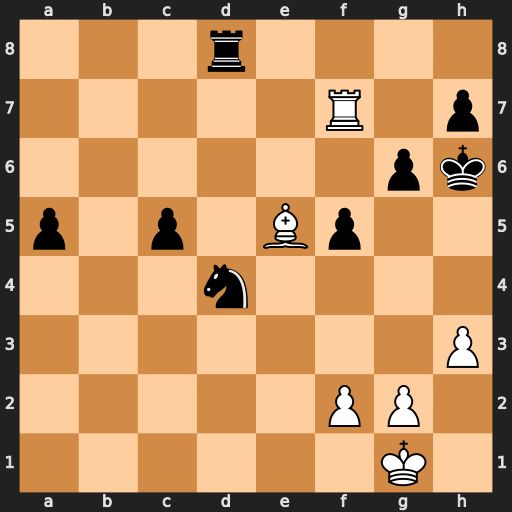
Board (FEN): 3r4/5R1p/6pk/p1p1Bp2/3n4/7P/5PP1/6K1
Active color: w
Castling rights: -
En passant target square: -
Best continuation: Bg7+ Kh5 Bf6 Nf3+ gxf3